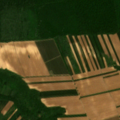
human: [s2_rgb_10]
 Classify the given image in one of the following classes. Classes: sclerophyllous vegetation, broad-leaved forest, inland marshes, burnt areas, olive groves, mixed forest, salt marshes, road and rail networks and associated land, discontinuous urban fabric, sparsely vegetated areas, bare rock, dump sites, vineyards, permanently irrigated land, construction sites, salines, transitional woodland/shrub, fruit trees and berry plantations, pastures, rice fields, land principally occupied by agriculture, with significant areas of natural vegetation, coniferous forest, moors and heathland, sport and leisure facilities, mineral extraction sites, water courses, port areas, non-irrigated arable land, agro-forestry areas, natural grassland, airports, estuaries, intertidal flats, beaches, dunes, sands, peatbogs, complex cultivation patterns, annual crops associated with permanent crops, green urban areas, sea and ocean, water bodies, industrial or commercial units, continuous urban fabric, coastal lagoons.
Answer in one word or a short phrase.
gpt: non-irrigated arable land, broad-leaved forest, transitional woodland/shrub